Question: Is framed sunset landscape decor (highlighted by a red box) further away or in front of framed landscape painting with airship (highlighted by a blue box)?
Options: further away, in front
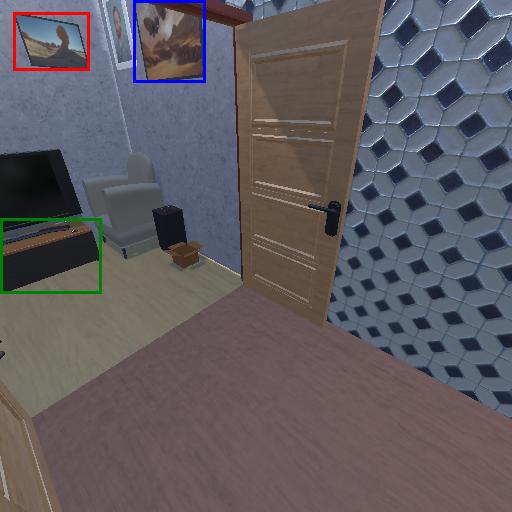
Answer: further away